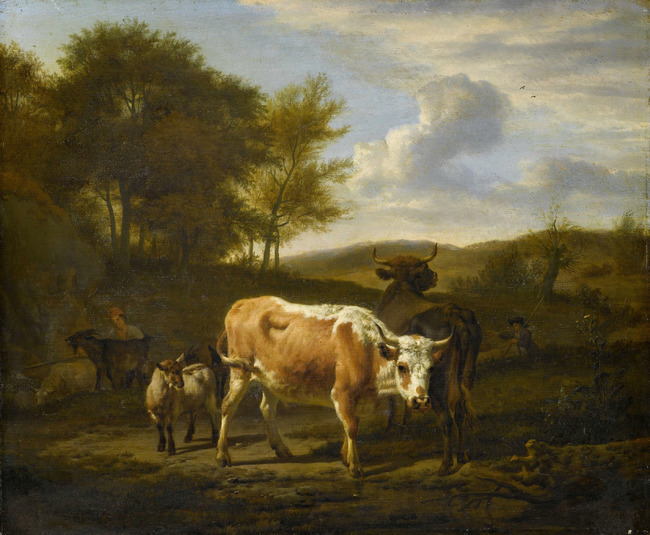
Title: Rolling landscape with cattle and shepherds
Artist: Adriaen van de Velde
Earliest date: 1663
Latest date: 1663
Genre: painting
Iconography: cattle
Keywords: landscape (genre), herdsman, red-and-white cattle, goat, rock